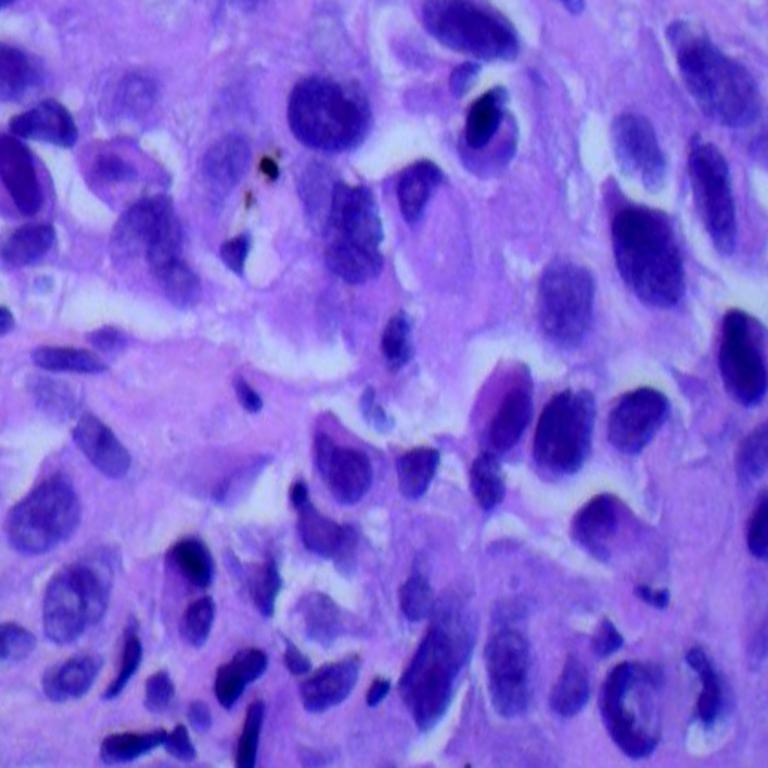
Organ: lung
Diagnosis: adenocarcinomas